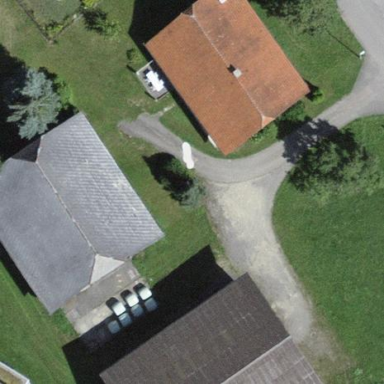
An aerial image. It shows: Farmyard area.